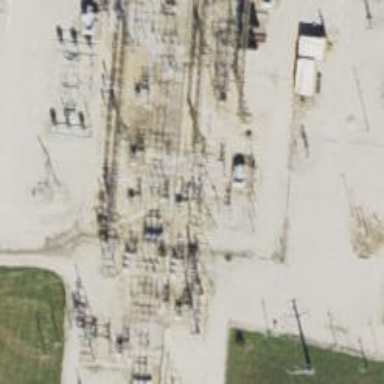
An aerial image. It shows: Switch for power supply.